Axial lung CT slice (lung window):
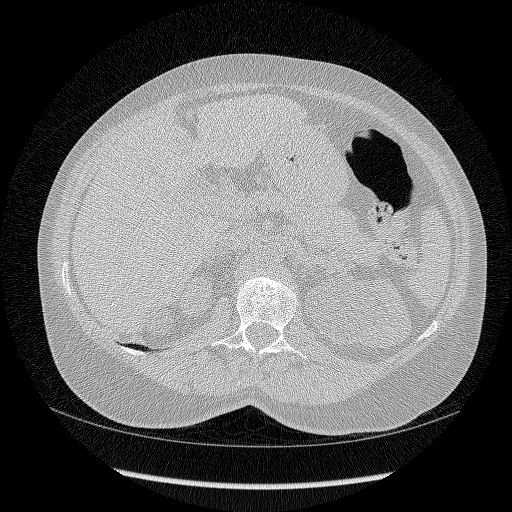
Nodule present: no